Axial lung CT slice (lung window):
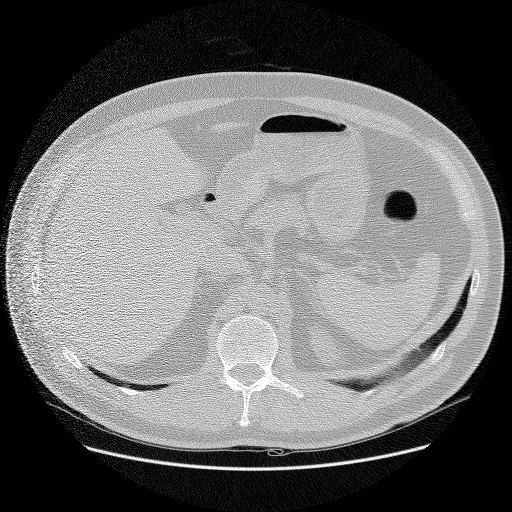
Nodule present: no